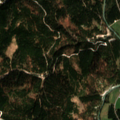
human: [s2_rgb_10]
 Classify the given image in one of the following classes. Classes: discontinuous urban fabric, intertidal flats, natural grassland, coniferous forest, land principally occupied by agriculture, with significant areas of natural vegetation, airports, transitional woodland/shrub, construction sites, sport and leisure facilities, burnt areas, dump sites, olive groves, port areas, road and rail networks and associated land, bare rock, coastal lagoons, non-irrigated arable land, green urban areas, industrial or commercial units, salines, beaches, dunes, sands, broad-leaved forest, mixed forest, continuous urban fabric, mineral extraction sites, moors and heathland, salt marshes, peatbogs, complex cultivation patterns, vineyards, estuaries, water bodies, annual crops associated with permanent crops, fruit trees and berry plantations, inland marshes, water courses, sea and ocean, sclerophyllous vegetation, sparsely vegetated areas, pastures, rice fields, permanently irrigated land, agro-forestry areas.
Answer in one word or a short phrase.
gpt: pastures, coniferous forest, mixed forest